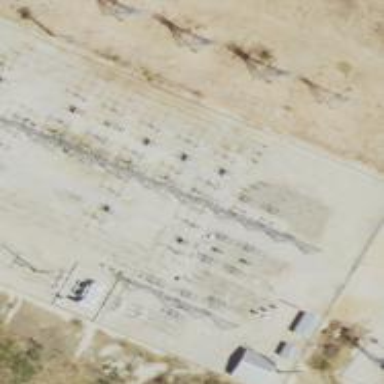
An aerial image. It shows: Switch used for power control.